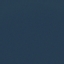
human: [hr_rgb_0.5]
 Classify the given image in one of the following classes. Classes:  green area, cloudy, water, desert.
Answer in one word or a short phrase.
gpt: water